Aerial crown-view tile of a tropical tree (Barro Colorado Island, Panama), acquired 20250317:
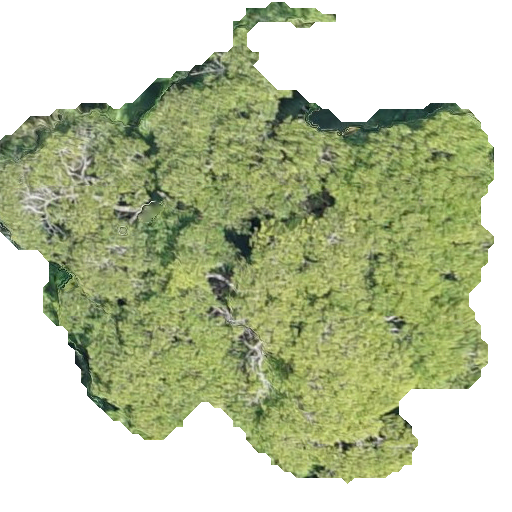
Species: Nectandra lineata
GBIF accepted scientific name: Nectandra lineata
Crown area: 225.089 m²